Field crop: maize
Growth stage: 2
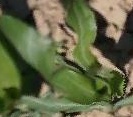
Species: maize